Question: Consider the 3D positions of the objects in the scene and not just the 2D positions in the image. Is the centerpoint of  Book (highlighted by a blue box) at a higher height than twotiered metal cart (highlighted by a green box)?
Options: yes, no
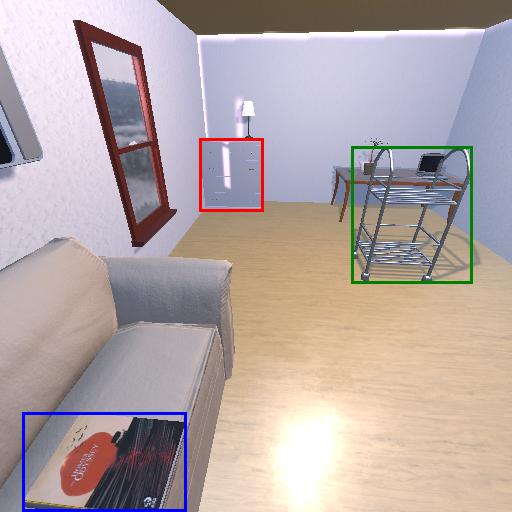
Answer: yes